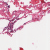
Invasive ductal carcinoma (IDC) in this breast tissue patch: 0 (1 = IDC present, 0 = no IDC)